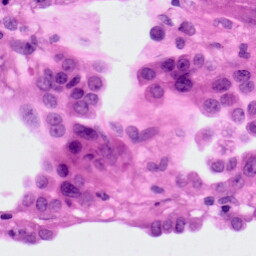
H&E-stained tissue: Lung